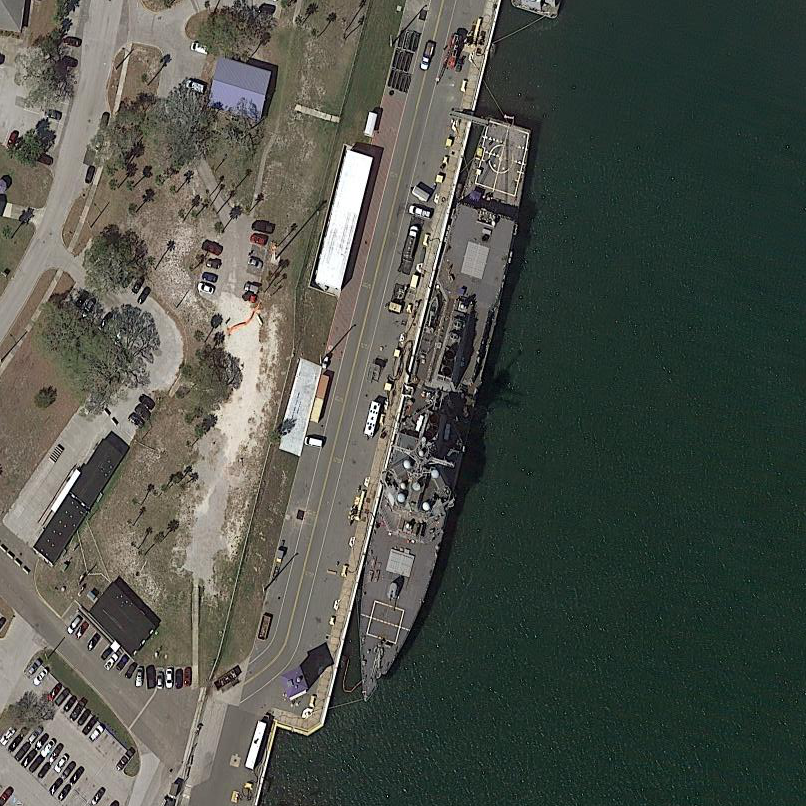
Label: destroyer